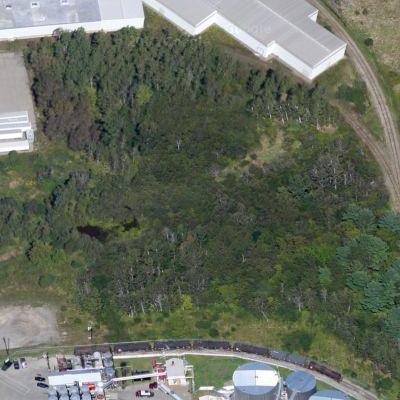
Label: Forest